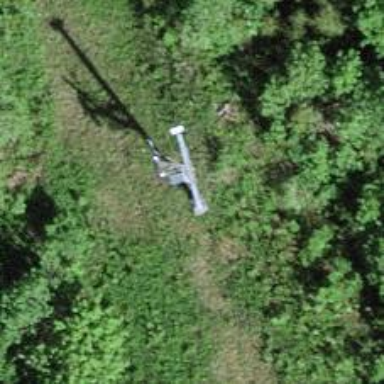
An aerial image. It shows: Pylon for aerialway.